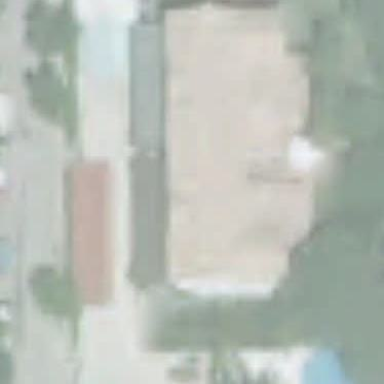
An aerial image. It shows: Part of building.